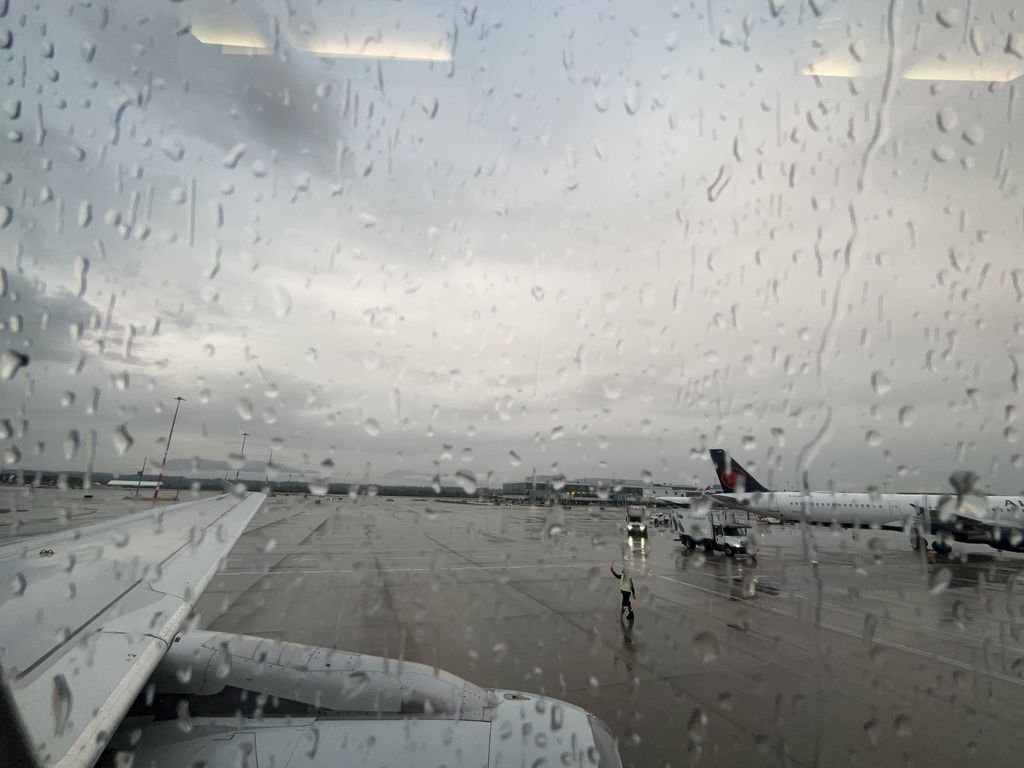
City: vancouver